Question: I have a drop-down menu and I want to trigger something when click on them.
I'm not sure if I should use '.change' or '.click' or which one is the best practice foe something like this.
But right now I use '.click'.

---
# HTML
'''
<div id="dd" class="wrapper-dropdown-1" tabindex="1"> <span class="summary-texts">Summary</span>
<ul class="dropdown">
<!-- Dynamic List will added here -->
</ul>
</div>
'''
---
# What I used to have
'''
$('#group-0').click(function() {
updateInfo("0");
chart.draw( data[0] , options);
$("#dd.wrapper-dropdown-1 .summary-texts").text('Group 0 ');
});
$('#group-1').click(function() {
updateInfo("1");
chart.draw( data[1] , options);
$("#dd.wrapper-dropdown-1 .summary-texts").text('Group 1 ');
});
$('#group-2').click(function() {
updateInfo("2");
chart.draw( data[2] , options);
$("#dd.wrapper-dropdown-1 .summary-texts").text('Group 2 ');
});
$('#group-3').click(function() {
updateInfo("3");
chart.draw( data[3] , options);
$("#dd.wrapper-dropdown-1 .summary-texts").text('Group 3 ');
});
$('#group-4').click(function() {
updateInfo("4");
chart.draw( data[4] , options);
$("#dd.wrapper-dropdown-1 .summary-texts").text('Group 4 ');
});
'''
It's not so good as you can see, a lot of hard code values. so I refactor my code.
---
# What I have now
'''
for (var assignment in objects.assignments ) {
$('#group-'+assignment).click(function() {
updateInfo(assignment);
chart.draw( data[assignment] , options);
$("#dd.wrapper-dropdown-1 .summary-texts").text('Group '+assignment);
});
}
'''
---
# Result
When I select anything from the drop-down menu, It keep displaying 'Group 4'.
I'm not sure why it does that.
Am I optimize it the right way ?
How do I handle any change actions of my dropdown-menu ?
Any helps / hints / suggestions will be a huge help for me.
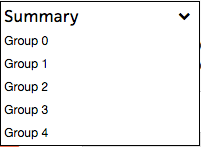
Answer: Let's consider what your code is currently doing:
> Iterate over 'objects.assignments', defining 'assignment' as a
variable within the current . On each iteration,
take the next enumerable property of 'object.assignments' and give it
to 'assignments'.
If for example after the 'for' loop were completed you added 'console.log(assignment)' you will find that it writes 'assignment''for': 4. Why? Because the variable 'assignment' is not confined to the 'for' loop. 'For' loops .
Therefore, when any of the click handlers are invoked, they will be accessing the last value given to 'assignment', which is 4.
We can avoid this issue by using jQuery's 'each()' function, as .
'''
$.each(objects.assignments, function(index, value) {
$('#group-' + index).click(function() {
updateInfo(index);
chart.draw(data[index] , options);
$("#dd.wrapper-dropdown-1 .summary-texts").text('Group ' + index);
});
});
'''